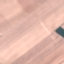
Land use / land cover class: AnnualCrop